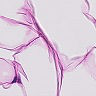
Metastatic tissue present: no